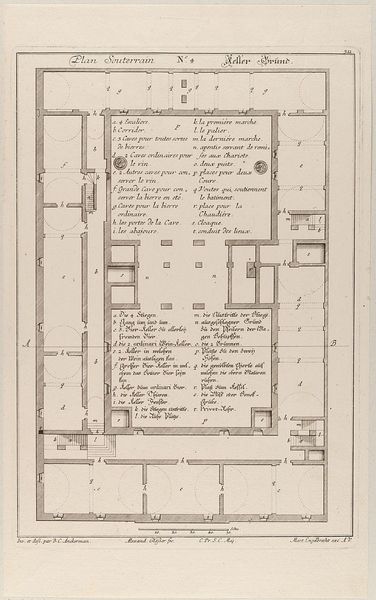
Titel: Grundriss eines Palastes/Gasthauses
Künstler: Martin Engelbrecht
Standort: Hamburg
Institution: Museum für Kunst und Gewerbe Hamburg
Schlagwörter: barock, papier, grafik, graphik, fotografie, photographie, palast, druckgraphik, druckgrafik, radierung, entwurf, plan, grundriss, bauplan, wasserzeichen, reproduktionen, barockzeit, barockzeitalter, druckerzeugnisse, architekturdarstellungen, gebäudes, ornamentstich, vorlageblätter